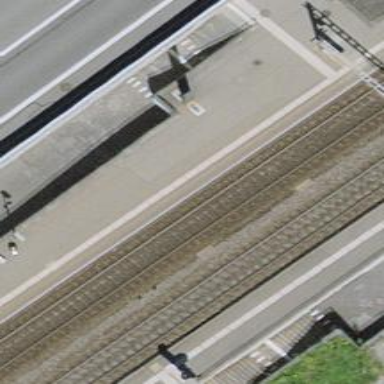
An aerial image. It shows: Railway stop with public transport stop position.